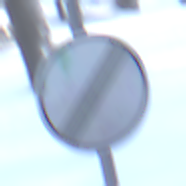
Verkehrszeichen: EndeSaemtlicherBegrenzungen
Umgebung: Outdoor, Nature
Tageszeit: MorningAfternoon
Wetter: Clear
Licht: Natural
Jahreszeit: Winter
Kontrast: LowContrast